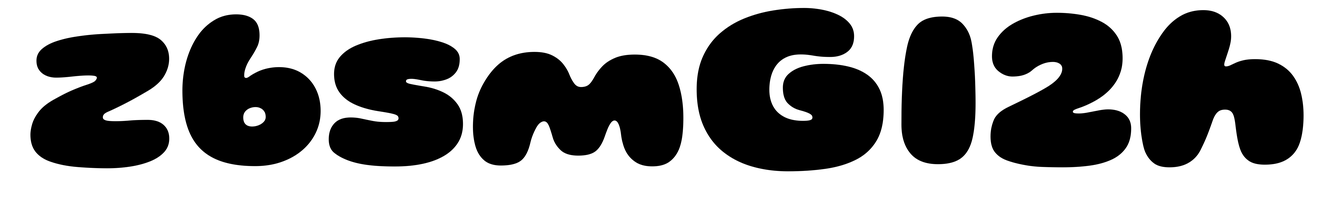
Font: Gluten_Black